RGB frame:
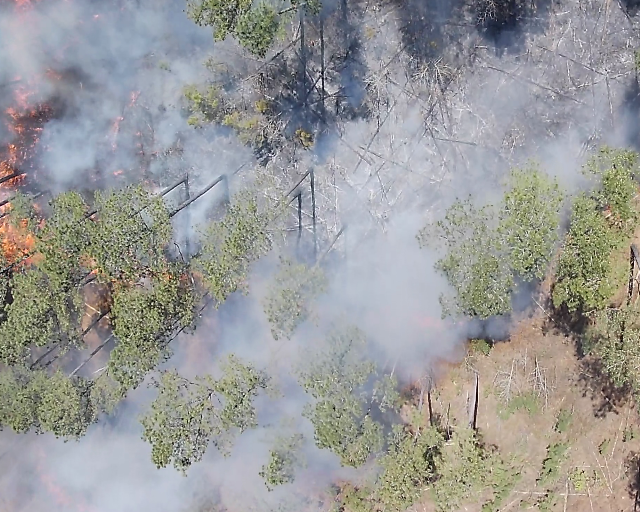
Thermal frame:
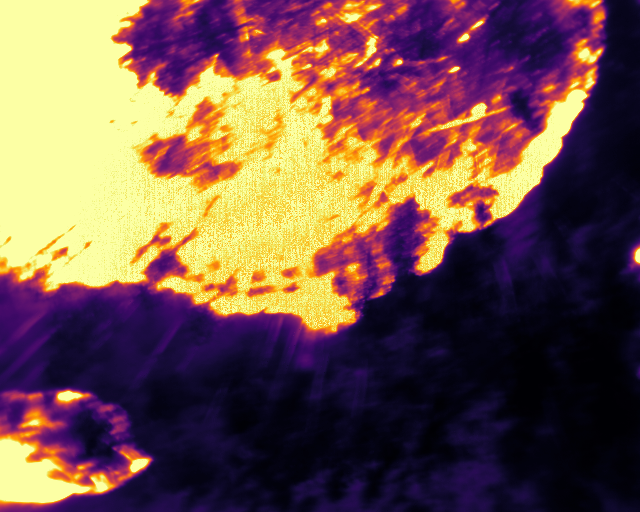
Captured: 2026-02-27 02:36:12
Pixels at or above 80 °C: 156750 (fraction of frame: 0.4784)